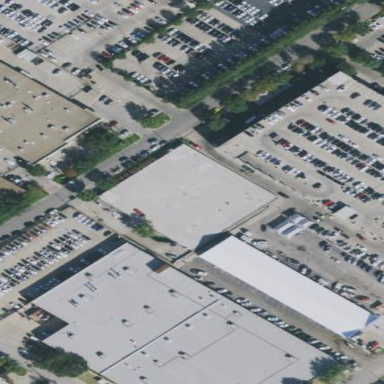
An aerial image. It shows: Multi-storey parking building.